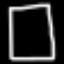
Label: square